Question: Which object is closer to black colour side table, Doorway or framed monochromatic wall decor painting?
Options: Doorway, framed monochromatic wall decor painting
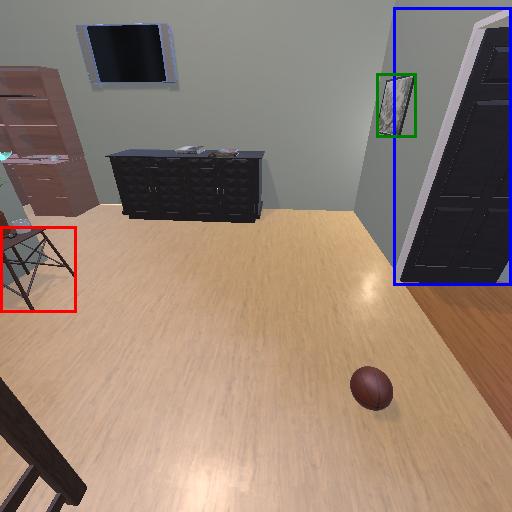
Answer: Doorway